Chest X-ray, AP view. Patient: 20 years old, sex M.
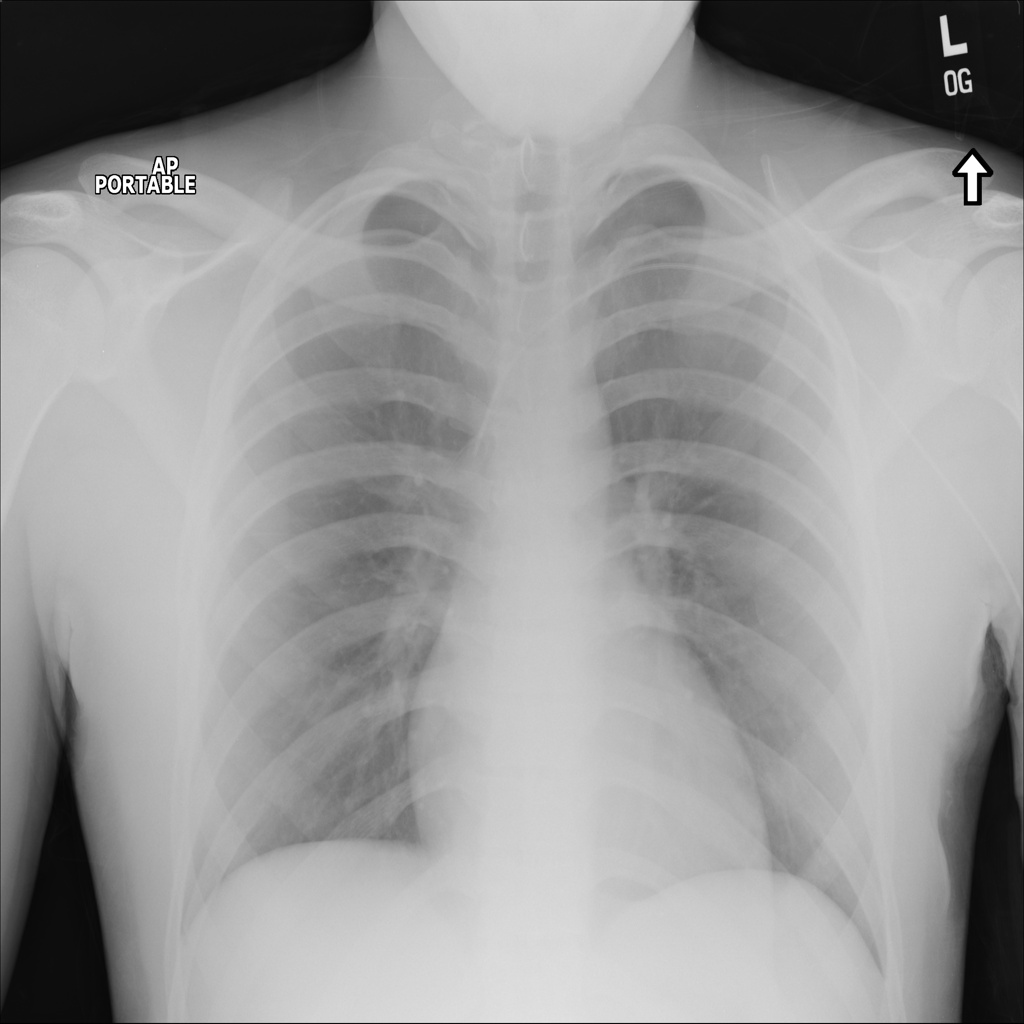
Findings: No Finding